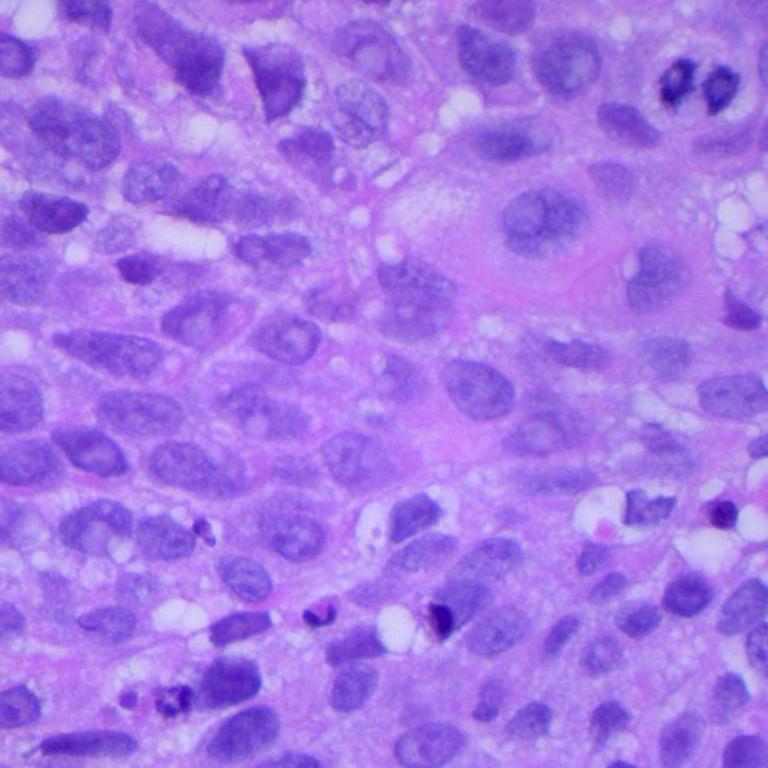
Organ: lung
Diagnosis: squamous carcinomas